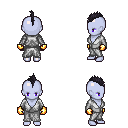
a pixel art fantasy rpg character, female body template, dark elf, purple skin, white robe, white pants, raven mohawk hairstyle, gold gloves, four views (front, back, left, right), 2x2 character sprite sheet, small pixel art, hard edges, no anti-aliasing